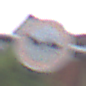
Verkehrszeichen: VerbotGespannfuhrwerke
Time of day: MorningAfternoon
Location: Outdoor (Urban)
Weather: Overcast
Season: NotSpecified
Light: Natural